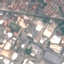
Land use / land cover class: Industrial